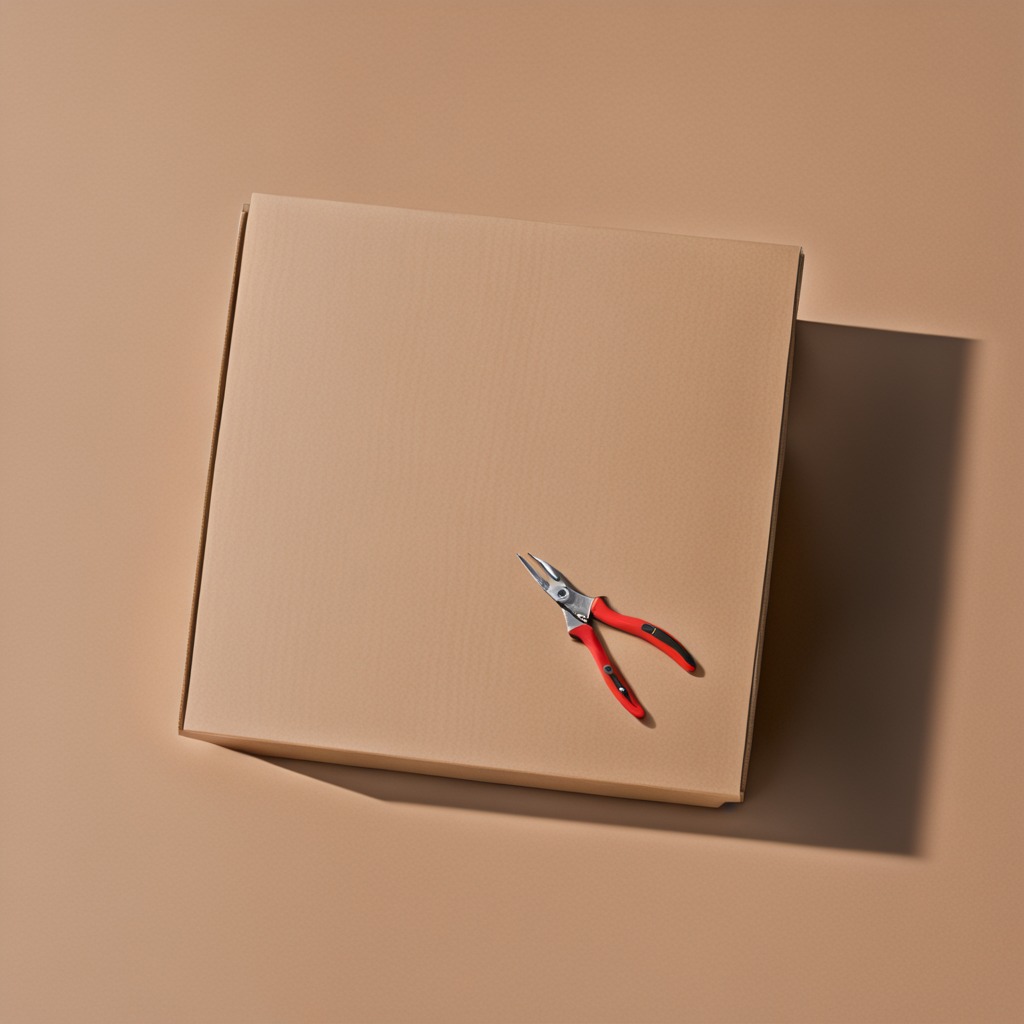
A plier lies on the cardboard box surface in an outdoor workshop during daytime bright natural light soft shadows slightly creased but